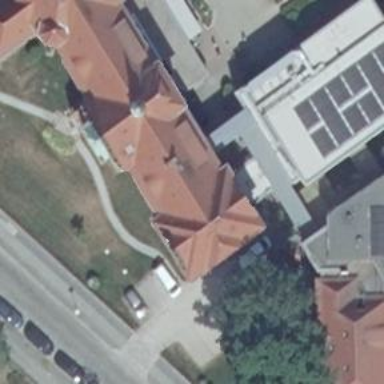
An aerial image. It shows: Building with hipped roof made of beige roof tiles.